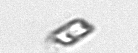
Label: Bacillariophyceae_morphotype1